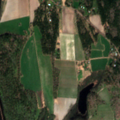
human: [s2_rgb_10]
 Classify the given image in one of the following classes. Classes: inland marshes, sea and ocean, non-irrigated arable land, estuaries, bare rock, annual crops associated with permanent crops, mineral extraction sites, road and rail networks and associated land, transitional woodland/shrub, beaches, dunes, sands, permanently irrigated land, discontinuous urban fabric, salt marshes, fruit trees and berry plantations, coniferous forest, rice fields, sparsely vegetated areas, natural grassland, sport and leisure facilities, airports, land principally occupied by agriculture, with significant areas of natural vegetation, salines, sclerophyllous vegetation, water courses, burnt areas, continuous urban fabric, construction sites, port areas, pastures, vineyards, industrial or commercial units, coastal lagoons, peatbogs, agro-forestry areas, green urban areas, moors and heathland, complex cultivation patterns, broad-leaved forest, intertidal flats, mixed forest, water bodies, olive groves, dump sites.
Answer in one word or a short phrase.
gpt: discontinuous urban fabric, non-irrigated arable land, pastures, land principally occupied by agriculture, with significant areas of natural vegetation, mixed forest, transitional woodland/shrub, sea and ocean